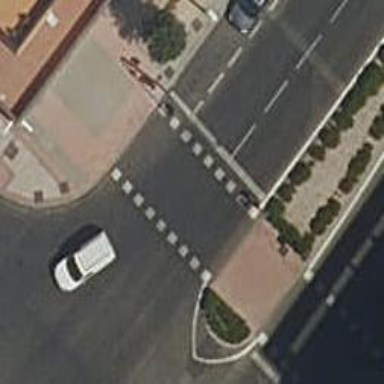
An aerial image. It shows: Road with traffic signals.